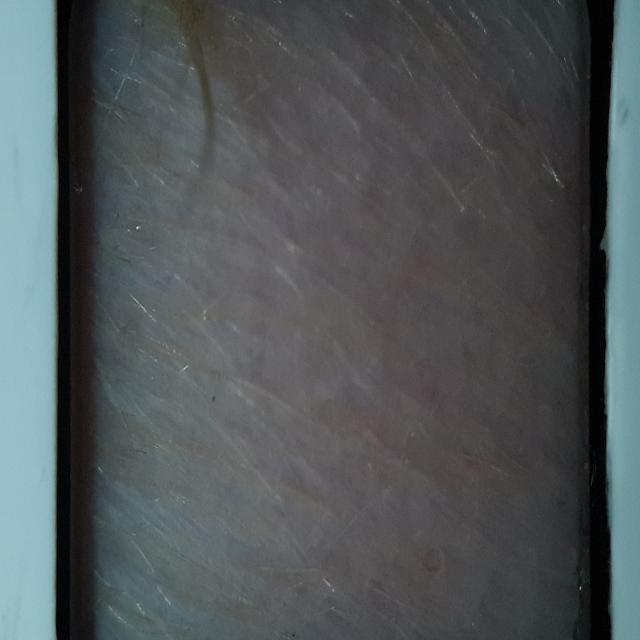
Healthy canine skin — no visible lesions, inflammation, or abnormalities. The skin and coat appear normal.